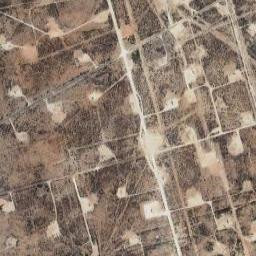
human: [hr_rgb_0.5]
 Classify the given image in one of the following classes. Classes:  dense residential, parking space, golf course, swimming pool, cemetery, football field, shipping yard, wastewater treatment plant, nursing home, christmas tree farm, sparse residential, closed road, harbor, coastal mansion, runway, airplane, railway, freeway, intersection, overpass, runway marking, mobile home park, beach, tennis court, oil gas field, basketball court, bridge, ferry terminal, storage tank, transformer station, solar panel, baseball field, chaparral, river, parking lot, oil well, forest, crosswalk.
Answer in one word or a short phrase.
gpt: oil gas field